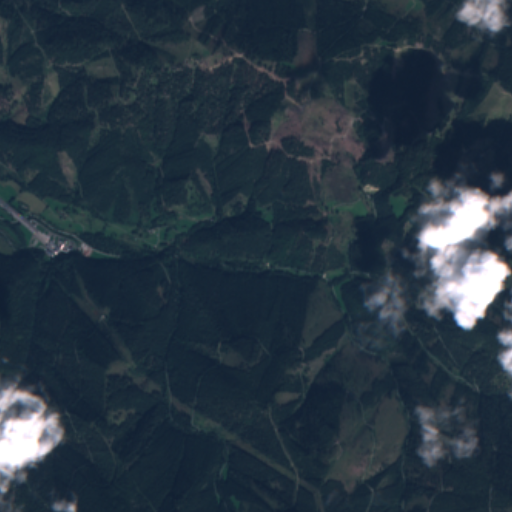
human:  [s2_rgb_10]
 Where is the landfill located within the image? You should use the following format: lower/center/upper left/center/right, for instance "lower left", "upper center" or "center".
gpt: The landfill is located in the center left of the image.
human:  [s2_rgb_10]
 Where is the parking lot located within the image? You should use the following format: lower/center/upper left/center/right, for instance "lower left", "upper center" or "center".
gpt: The parking lot is located in the center left of the image.
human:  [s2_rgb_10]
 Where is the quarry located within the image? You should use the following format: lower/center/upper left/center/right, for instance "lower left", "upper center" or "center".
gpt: The quarry is located in the center right of the image.
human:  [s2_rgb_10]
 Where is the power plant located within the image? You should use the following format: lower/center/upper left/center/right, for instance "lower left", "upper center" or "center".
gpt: There is no power plant in the image.